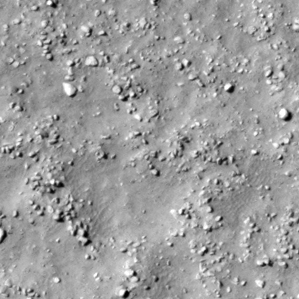
Label: non_frost